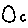
Label: circle